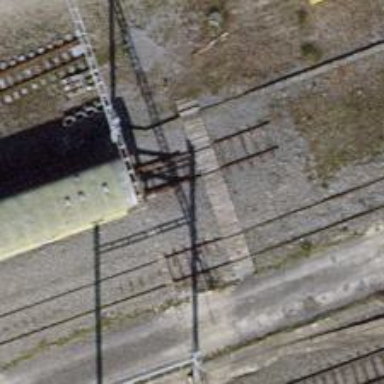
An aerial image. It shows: Railway buffer stop.